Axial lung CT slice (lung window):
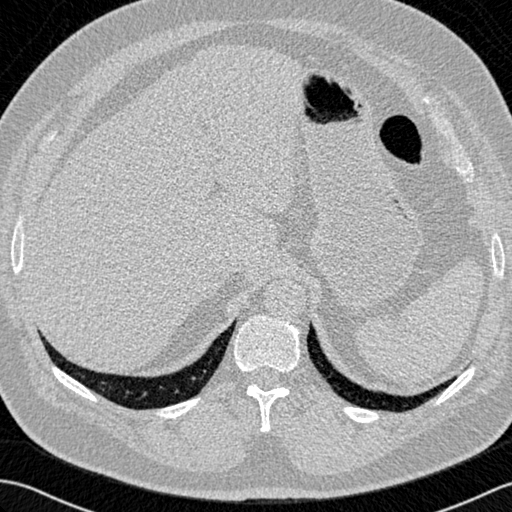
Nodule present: no